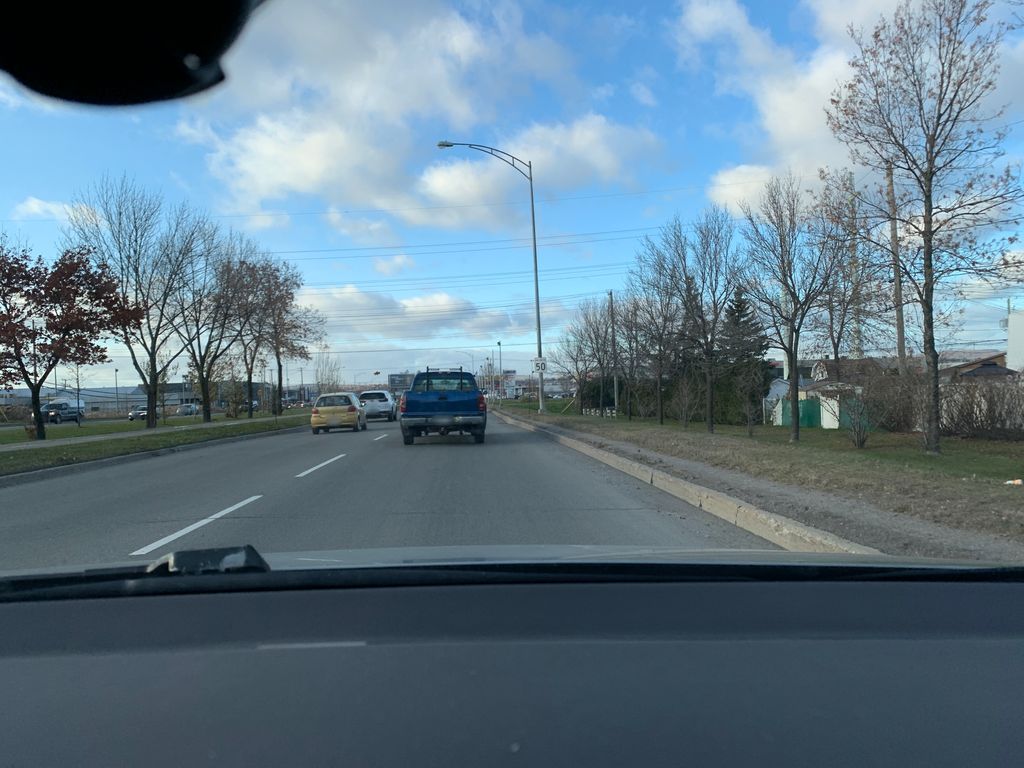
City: quebec_city